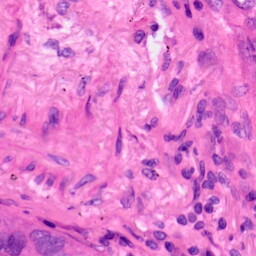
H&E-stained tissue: Lung